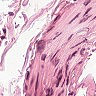
Metastatic tissue present: no